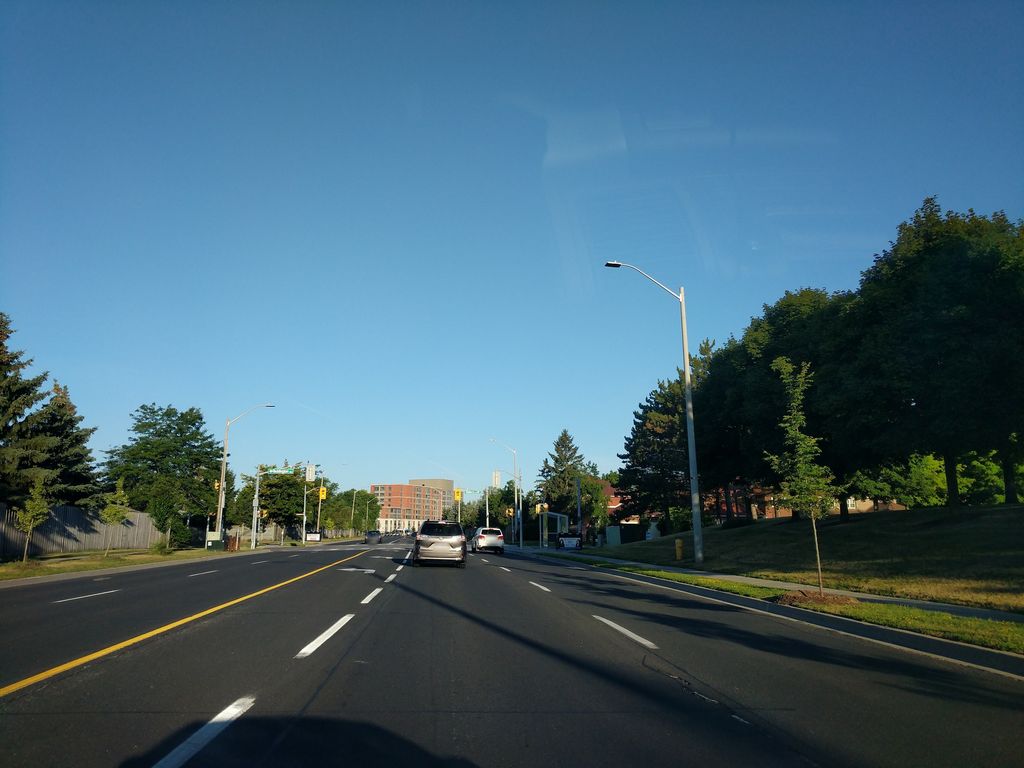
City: toronto